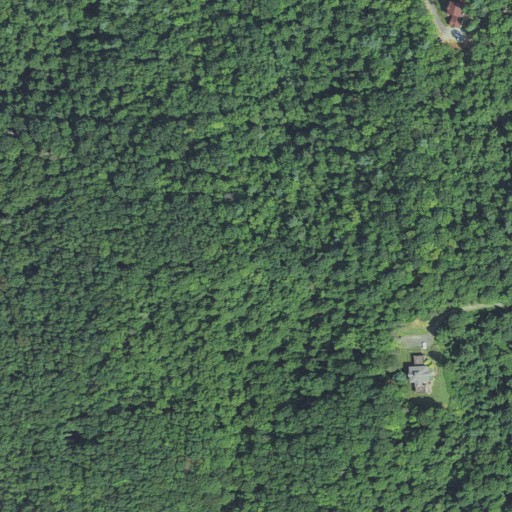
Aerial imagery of mountain in North Carolina named Poor Knob containing deciduous forest, open development, and mixed forest